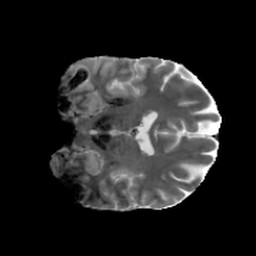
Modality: MD
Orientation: coronal
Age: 30
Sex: male
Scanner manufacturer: siemens
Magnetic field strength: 6.98 T
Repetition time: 7.776 s
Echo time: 0.076 s